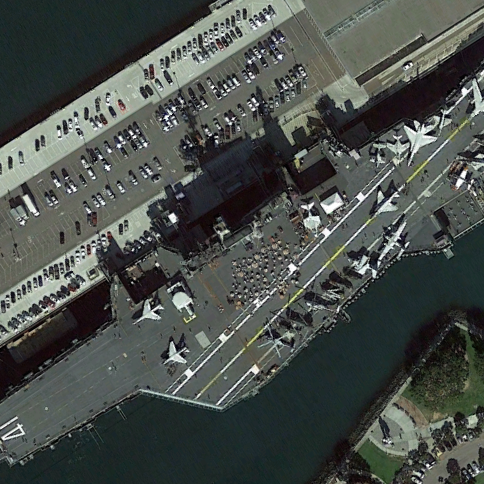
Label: Midway-class_aircraft_carrier